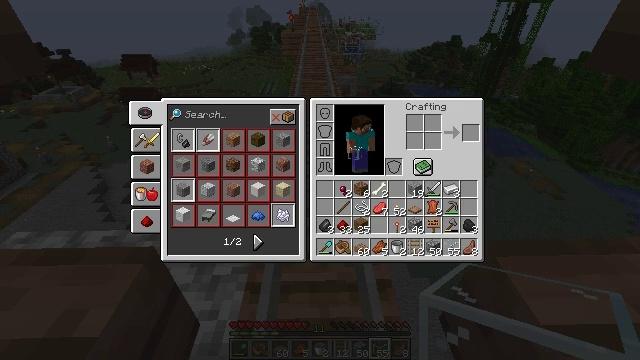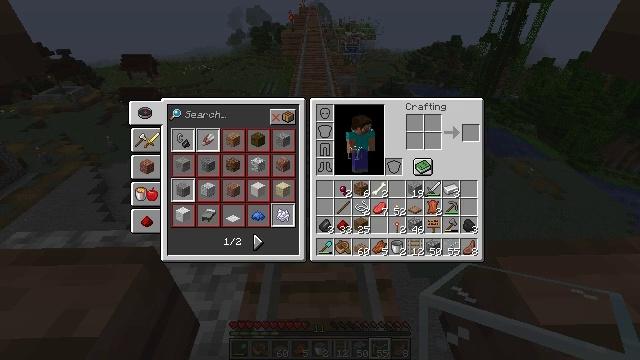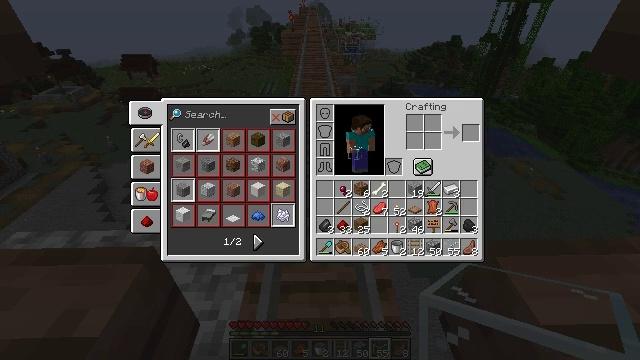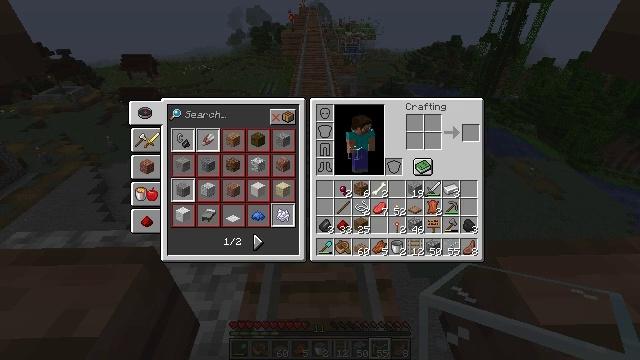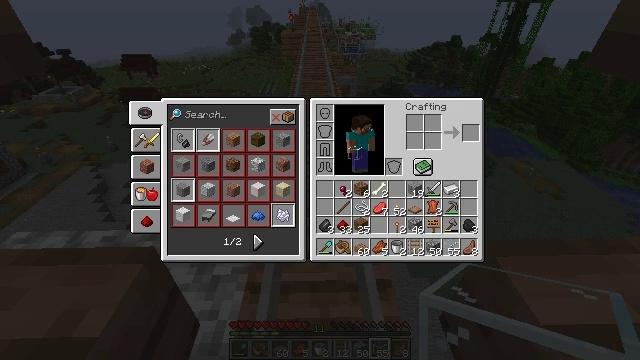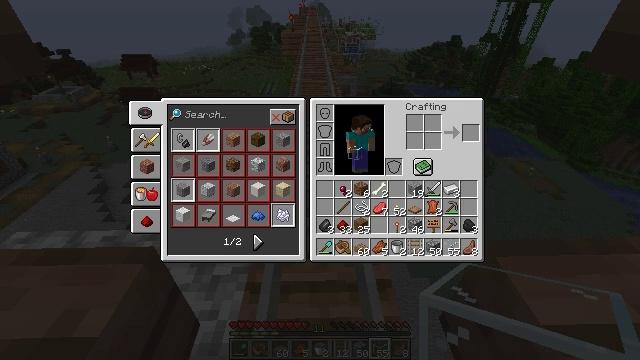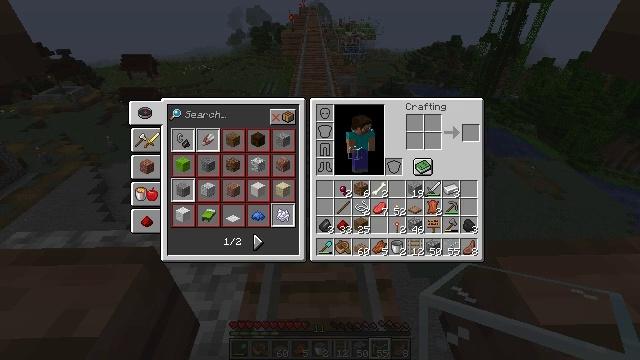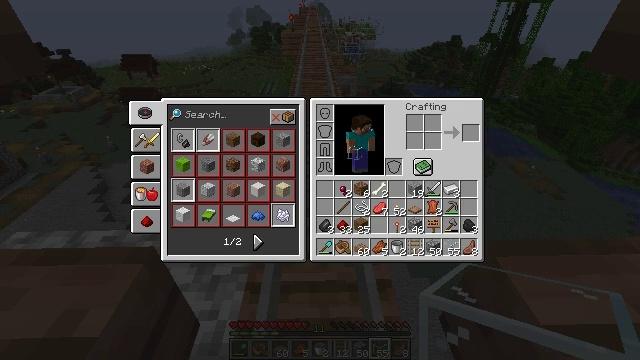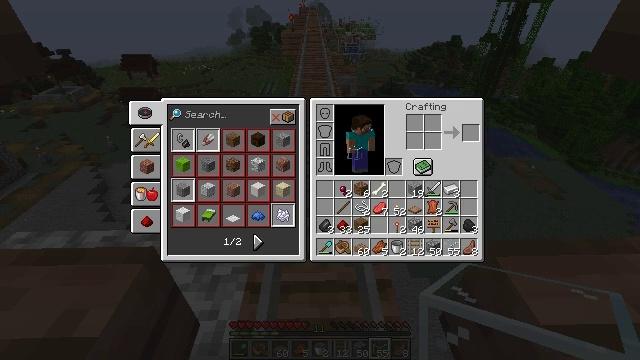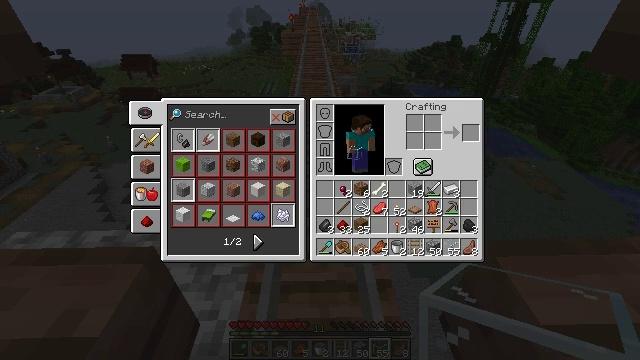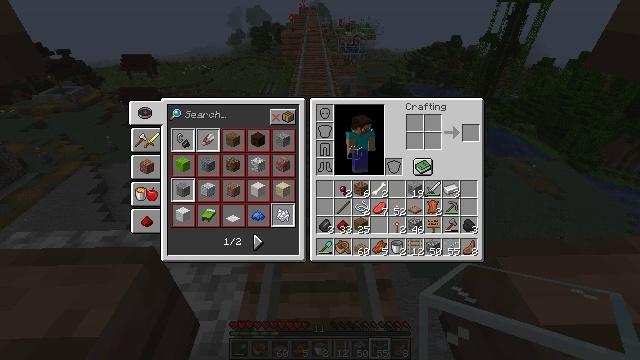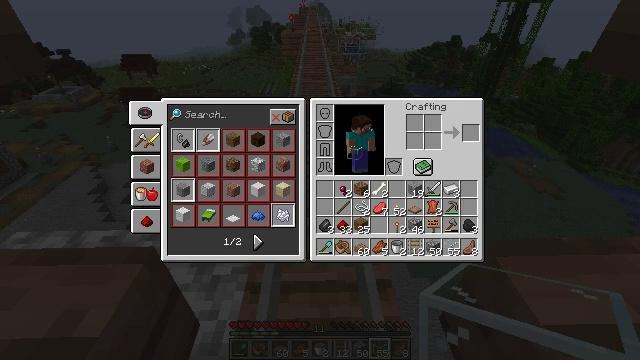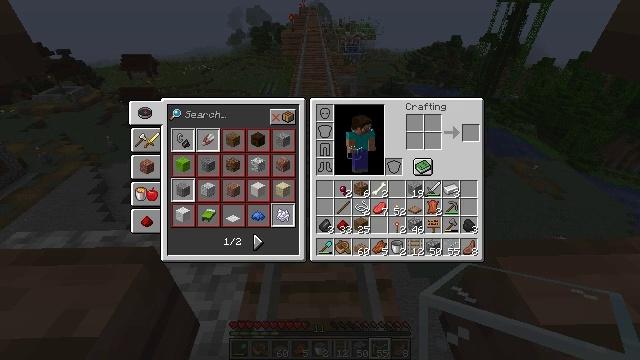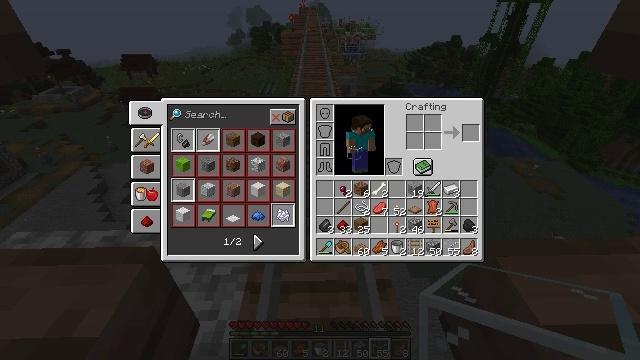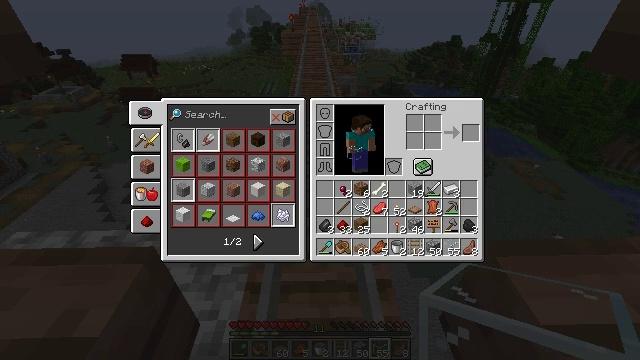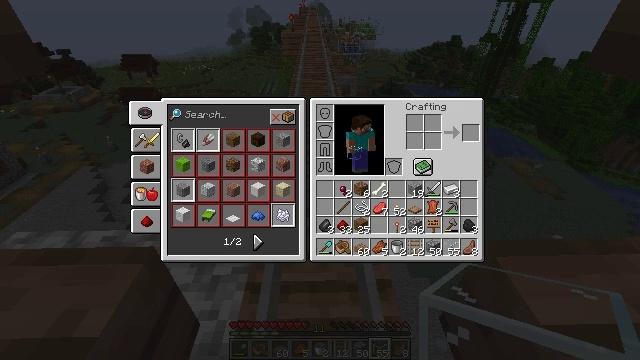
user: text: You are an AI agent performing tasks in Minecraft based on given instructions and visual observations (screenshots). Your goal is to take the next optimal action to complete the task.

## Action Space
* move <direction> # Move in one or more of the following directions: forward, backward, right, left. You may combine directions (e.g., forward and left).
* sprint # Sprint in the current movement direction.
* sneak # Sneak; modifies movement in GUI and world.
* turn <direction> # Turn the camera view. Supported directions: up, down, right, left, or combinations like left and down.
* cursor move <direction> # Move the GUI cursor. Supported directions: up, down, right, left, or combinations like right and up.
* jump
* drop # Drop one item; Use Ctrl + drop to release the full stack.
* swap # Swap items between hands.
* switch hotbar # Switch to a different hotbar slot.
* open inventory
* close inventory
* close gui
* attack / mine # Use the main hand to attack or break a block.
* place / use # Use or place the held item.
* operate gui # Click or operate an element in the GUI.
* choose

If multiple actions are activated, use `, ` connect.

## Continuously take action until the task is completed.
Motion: motion action
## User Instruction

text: Remove the glass to use the space.
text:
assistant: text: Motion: no_op
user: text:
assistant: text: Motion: no_op
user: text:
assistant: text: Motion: no_op
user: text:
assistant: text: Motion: no_op
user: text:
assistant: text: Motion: no_op
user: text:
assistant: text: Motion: no_op
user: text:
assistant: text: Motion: no_op
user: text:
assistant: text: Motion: no_op
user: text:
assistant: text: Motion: no_op
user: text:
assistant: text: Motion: no_op
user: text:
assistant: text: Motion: no_op
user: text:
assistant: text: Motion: no_op
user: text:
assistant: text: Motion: no_op
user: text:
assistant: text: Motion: no_op
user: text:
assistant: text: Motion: no_op
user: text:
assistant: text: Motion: no_op
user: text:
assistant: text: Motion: no_op
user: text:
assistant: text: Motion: no_op
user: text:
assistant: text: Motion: no_op
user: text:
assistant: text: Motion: no_op
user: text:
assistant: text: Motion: no_op
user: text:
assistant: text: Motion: no_op
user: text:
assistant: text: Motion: no_op
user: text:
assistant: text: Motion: no_op
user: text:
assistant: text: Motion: no_op
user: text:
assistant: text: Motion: no_op
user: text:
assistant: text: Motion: no_op
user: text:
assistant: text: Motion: no_op
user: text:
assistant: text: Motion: no_op
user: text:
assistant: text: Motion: no_op